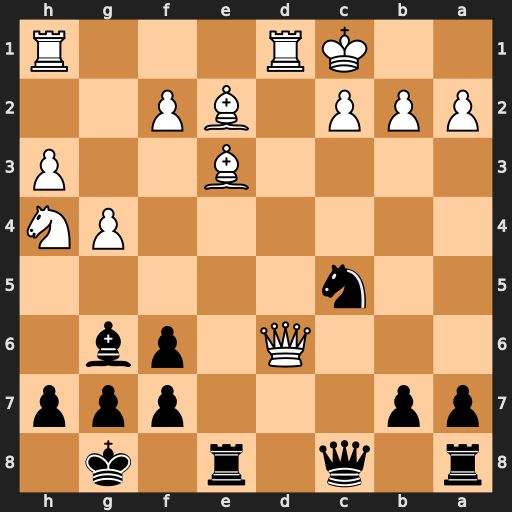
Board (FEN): r1q1r1k1/pp3ppp/3Q1pb1/2n5/6PN/4B2P/PPP1BP2/2KR3R
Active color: b
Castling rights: -
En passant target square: -
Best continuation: Nb3+ axb3 Qxc2#